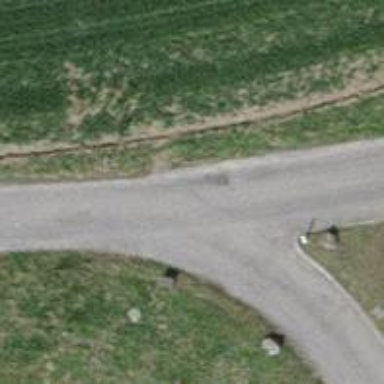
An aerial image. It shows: Unclassified road.